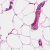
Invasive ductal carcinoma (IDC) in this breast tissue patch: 0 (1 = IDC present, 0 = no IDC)